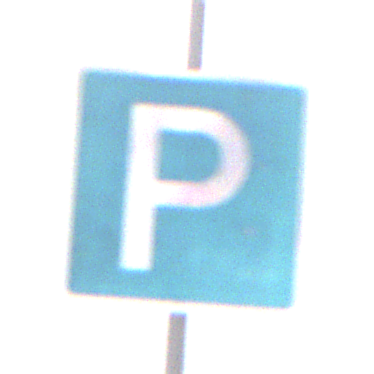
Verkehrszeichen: Parken
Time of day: Midday
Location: Outdoor (RoadRail)
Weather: Overcast
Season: NotSpecified
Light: Natural